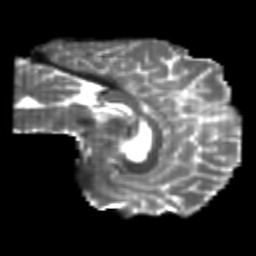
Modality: T2w
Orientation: sagittal
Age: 25
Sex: male
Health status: healthy
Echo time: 0.074 s